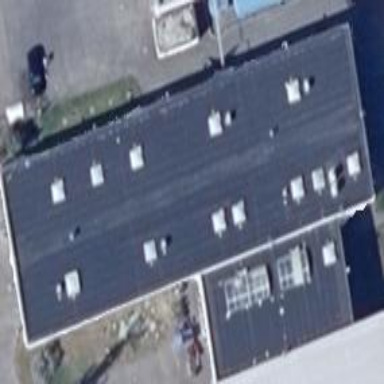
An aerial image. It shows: Office building.